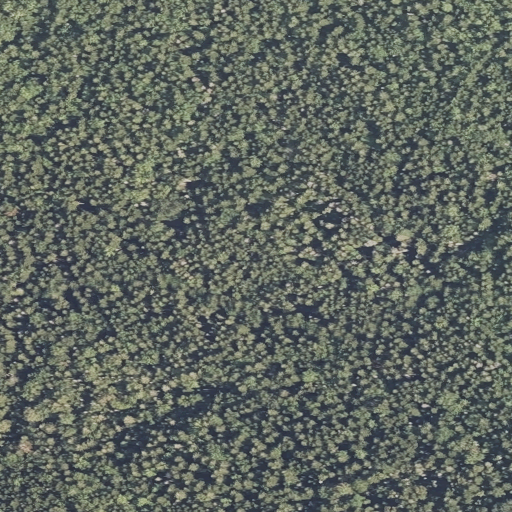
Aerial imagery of island in Maine named Stave Island containing evergreen forest, shrub, grassland, mixed forest, and open water